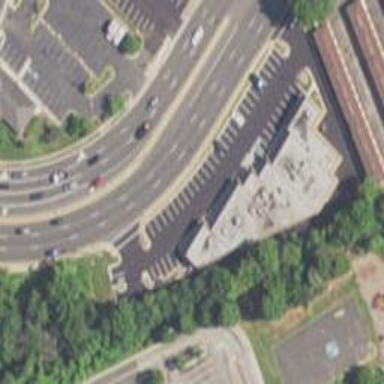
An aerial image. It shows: Service road with asphalt surface. There is sidewalk on the left side.